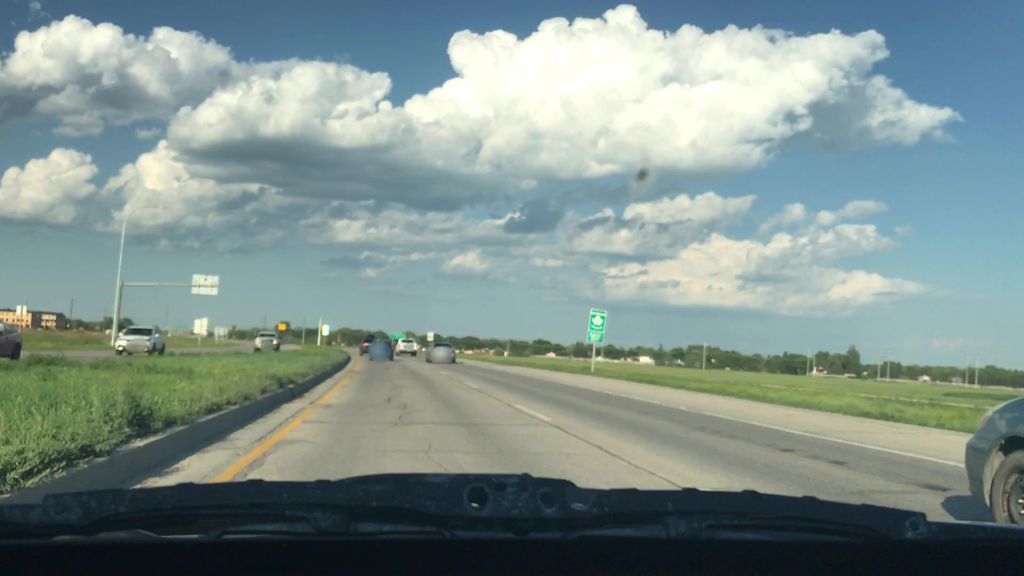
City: winnipeg